Question: So I am writing a simulation of a rabbits and wolfs - there is a set amount of wolves and rabbits in the beginning, rabbits run away from wolfs and wolfs chase rabbits, when they meet in the same block rabbit gets killed and simulation ends when there are no rabbits left. I wrote most of the code, however I don't know how to make it so that rabbit run away from wolves and wolves chase rabbits. I have to first write an algorithm that finds nearest animal and then calculate the best move (that's an easy part).
Animals can move up, down and cross in 1 thread cycle, and if there are for example 2 wolves that are away by 2 moves then I have to randomize the one I run away from (same goes for wolves and chasing rabbits).
My first approach is that I somehow (possibly recursively?) search the array starting from my given animal and then going in circles around it like that:

So first iteration it found no wolves, second it found 2, so it saves both of their coordinates, ends it work and passes it to the function that randomizes a choice. Now, I think it would be the best idea but I don't know how to implement it :( I tried for few hours but I gave up cause I didn't reach anywhere.
Second approach, pretty naive, would be to find all wolves on the board and then for each calculate amount of moves needed to get to the rabbit and just save the ones with smallest amount. That I can code, but I think it would be really inefficent for bigger boards.
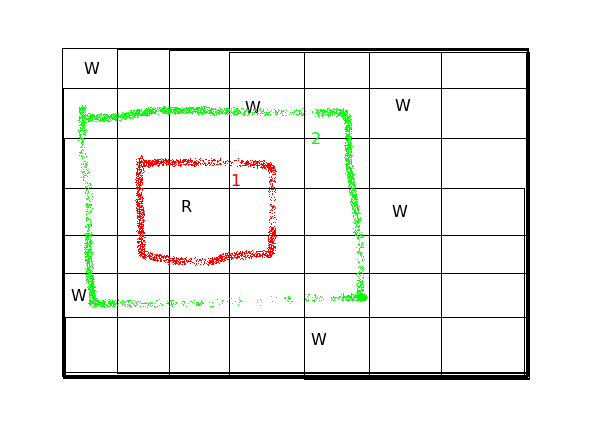
Answer: Rabbit should look at all wolfs to live longer. If he would just run away from closest one - it may be a big mistake.

In this case he would live really long if wolf prefer to go "UP" instead of "RIGHT", or "RIGHT" instead of "DOWN" (clockwise priority). Also, rabbit may become immortal if there is just several non-randomized wolfs)
The simplest logic I can suggest is to check all wolfs on board and choose 5 closest, sort them by manhattan ditances (dx+dy), and let it be D1,D2,D3,D4,D5.
So, let "D - how dangerous it is to go in some cell". Compute
> D = D1*A + D2*B + D3*C + D4*D + D5*EA > B > C > D > E
for all 4 cells adjacent to current rabbit cell. And choose the cell with minimal value (you need to find A,B,C,D,E by experiments). I think you can also make some upper bound for D1,D2,D3,D4,D5. For example, the wolf which is D4 or D5 is really far - he should not gain any influence, so just make D4 = D5 = 0.
Of course, this logic will fail in such cases

But I don't think there is something we can do at all) so it's not a case we're trying to optimize